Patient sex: M
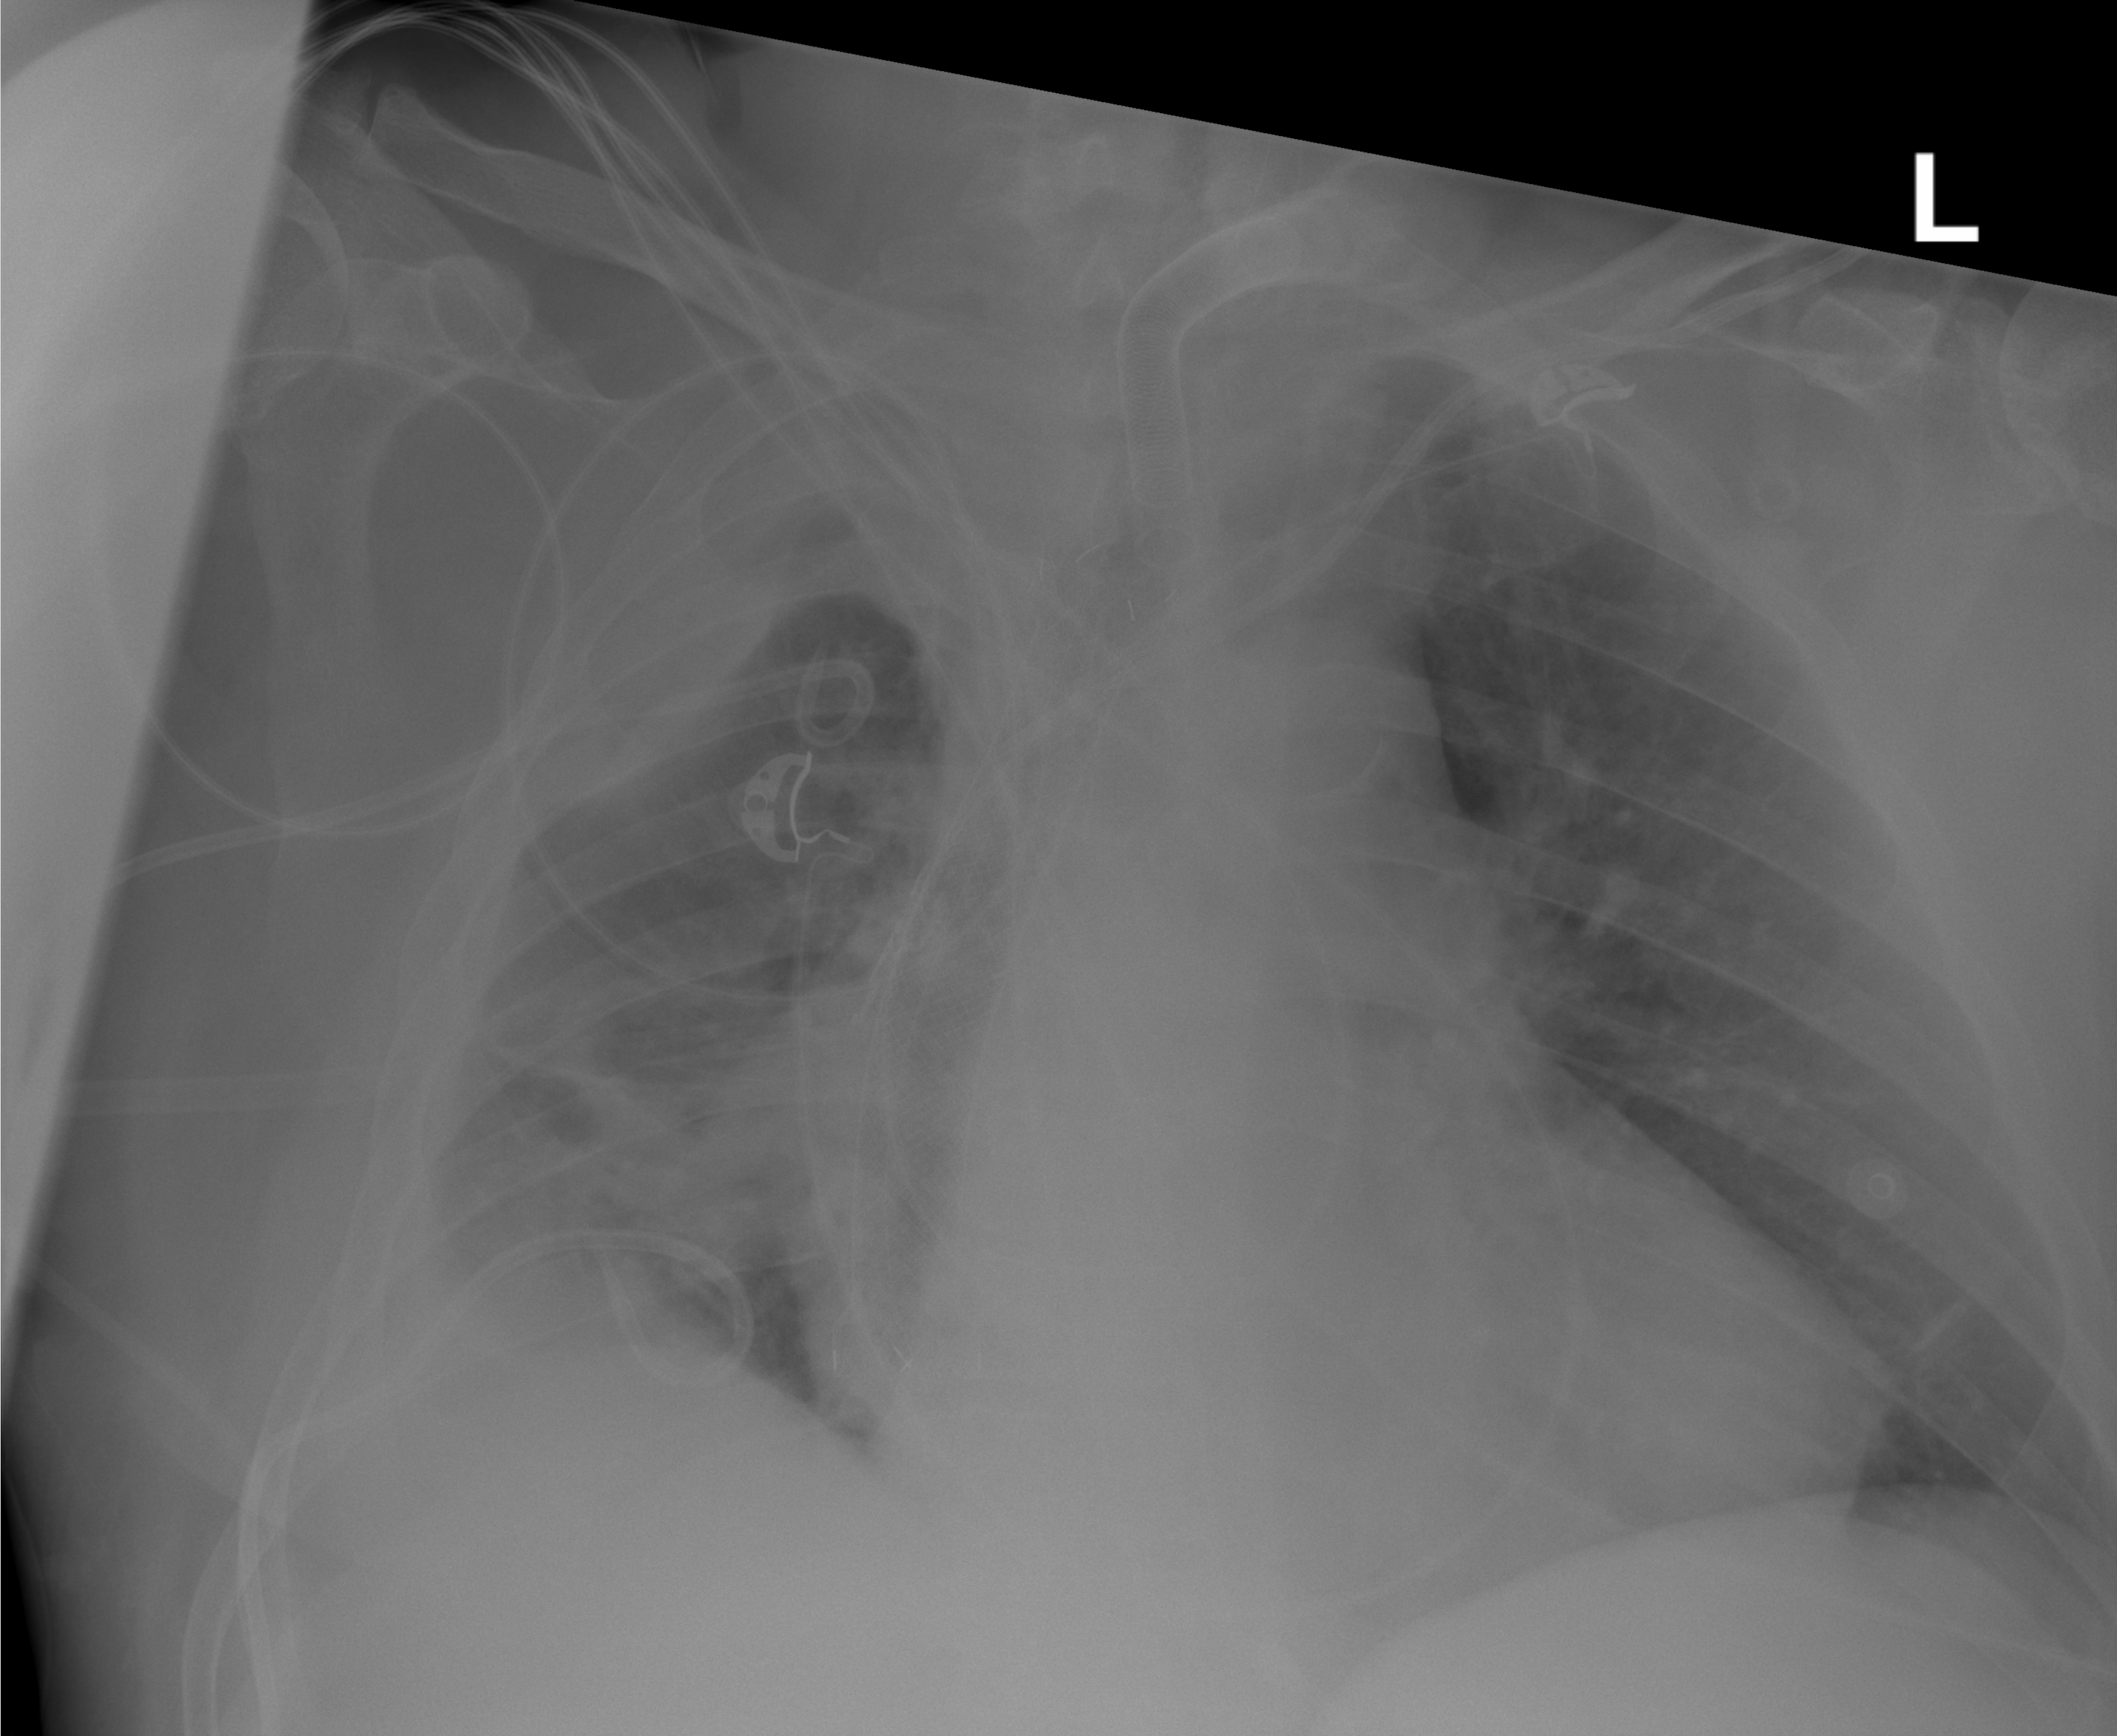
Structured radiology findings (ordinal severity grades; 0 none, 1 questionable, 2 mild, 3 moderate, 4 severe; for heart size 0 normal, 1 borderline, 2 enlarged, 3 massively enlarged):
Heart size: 2
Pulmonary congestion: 2
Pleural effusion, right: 3
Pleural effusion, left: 0
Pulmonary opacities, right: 3
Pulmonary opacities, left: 0
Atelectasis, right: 3
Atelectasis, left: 0